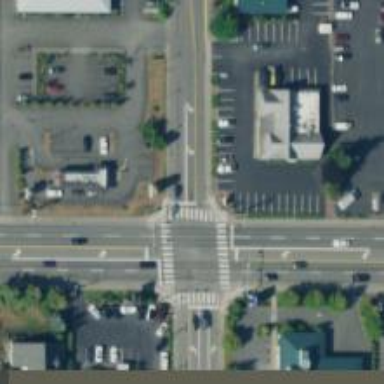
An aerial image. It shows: Marked road crossing.